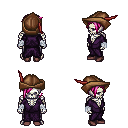
a pixel art fantasy rpg character, male body template, skeleton, purple robe, metal pants, pink pixie cut hairstyle, leather cap, white cloth bandages, maroon shoes, four views (front, back, left, right), 2x2 character sprite sheet, small pixel art, hard edges, no anti-aliasing